九年级 · 画法几何学
(本小题8.0分)

如图, 我们规定菱形与正方形，矩形与正方形的接近程度称为 “接近度” ，在研究 “接近度”时，应保证相似图形的 “接近度”相等.

(1)设菱形相邻两个内角的度数分别为 $\alpha^{\circ}, \beta^{\circ}$, 将菱形的 “接近度” 定义为 $|\alpha-\beta|$, 于是 $|\alpha-\beta|$ 越小,菱形越接近正方形.

(1)若菱形的一个内角为 $80^{\circ}$, 则该菱形的 “接近度”为 $\qquad$ ;

②当菱形的 “接近度”等于 $\qquad$ _时, 菱形是正方形;

(2)设矩形的长和宽分别为 $m, n(m \leq n)$, 试写出矩形的 “接近度” 的合理定义.

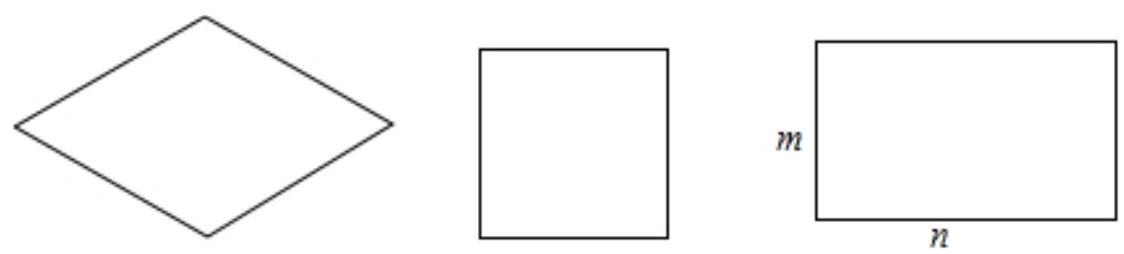
答案: 解: (1)(1) $\because$ 内角为 $80^{\circ}$,

$\therefore$ 与它相邻内角的度数为 $100^{\circ}$.

$\therefore$ :菱形的 “接近度” $=|m-n|=|100-80|=20$.

(2)当菱形的 “接近度” 等于 $0 \circ$ 时, 菱形是正方形.

故答案为: $20^{\circ} ; 0^{\circ}$;

(2)设矩形的长和宽分别为 $m, n(m \leq n)$, 如矩形的 “接近度” 的定义为 $\frac{n}{m}$,

$\frac{n}{m}$ 越接近 1 , 矩形越接近于正方形;

$\frac{n}{m}$ 越大, 矩形与正方形的形状差异越大;

当 $\frac{n}{m}=1$ 时, 矩形就变成了正方形, 即只有矩形的 $\frac{n}{m}$ 越接近 1 , 矩形才越接近正方形.

解析: 此题主要考查了相似图形的性质, 正确理解 “接近度” 的意思是解决问题的关键.

(1)(1)根据相似图形的定义知，相似图形的形状相同，但大小不一定相同，相似图形的 “接近度” 相等. 所以若菱形的一个内角为 $80^{\circ}$, 则该菱形的 “接近度” 等于 $|m-n|$;

(2)当菱形的 “接近度” 等于 0 时, 菱形是正方形;

(2)利用接近度的定义分析得出答案.